Interaction volume radius: 10 \u00c5
Interaction volume height: 20 \u00c5
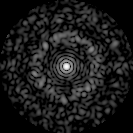
Disorder parameter: 0.8572